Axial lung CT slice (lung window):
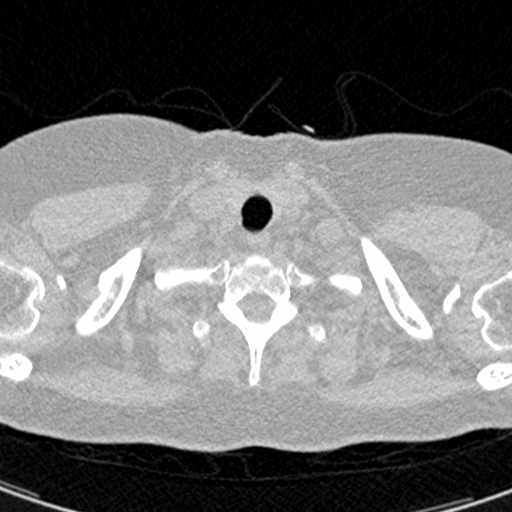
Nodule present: no